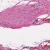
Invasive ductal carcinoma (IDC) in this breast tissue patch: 0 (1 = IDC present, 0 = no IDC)